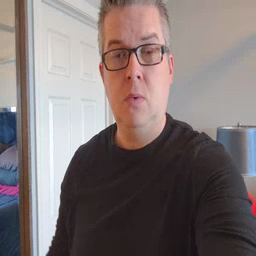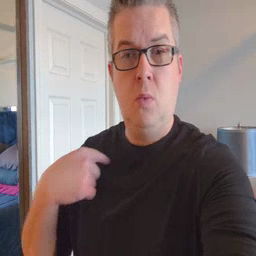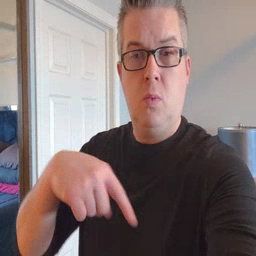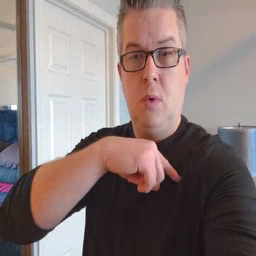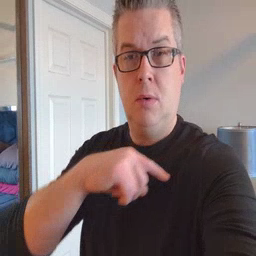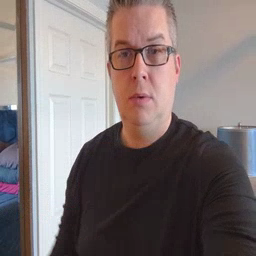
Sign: weus